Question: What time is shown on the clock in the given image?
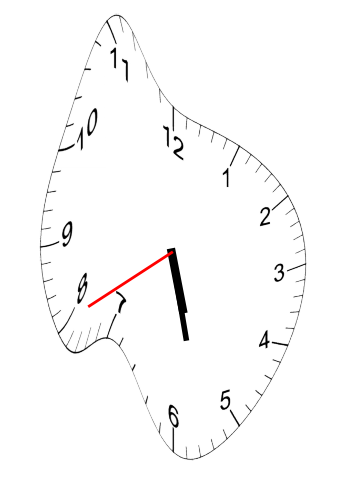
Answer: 05:27:40